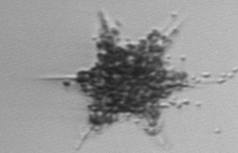
Label: Dictyocha